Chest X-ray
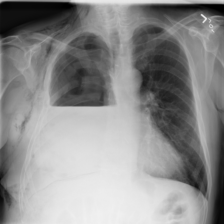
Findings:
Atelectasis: negative
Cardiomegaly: negative
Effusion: negative
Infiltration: negative
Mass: negative
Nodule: negative
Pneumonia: negative
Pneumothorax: negative
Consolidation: negative
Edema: negative
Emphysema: negative
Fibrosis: negative
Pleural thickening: negative
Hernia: negative